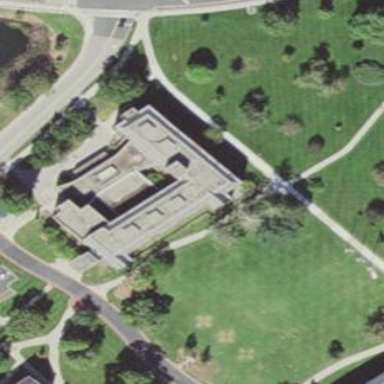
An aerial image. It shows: Public building.